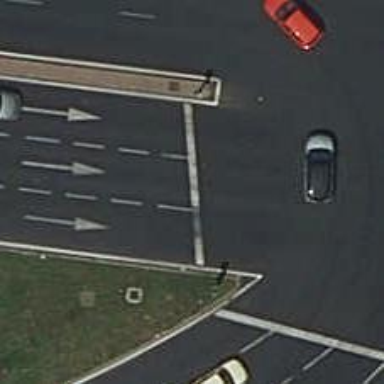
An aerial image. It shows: Road with traffic signals.